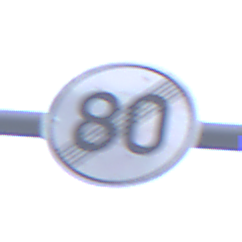
Verkehrszeichen: EndeGeschwindigkeit80
Umgebung: Outdoor, Nature
Tageszeit: SunriseSunset
Wetter: PartlyCloudy
Licht: Natural
Jahreszeit: NotSpecified
Kontrast: LowContrast